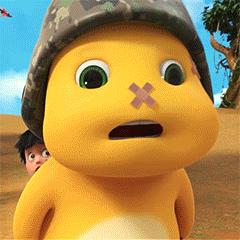
Label: nailong